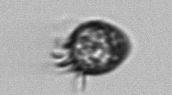
Label: Ciliophora